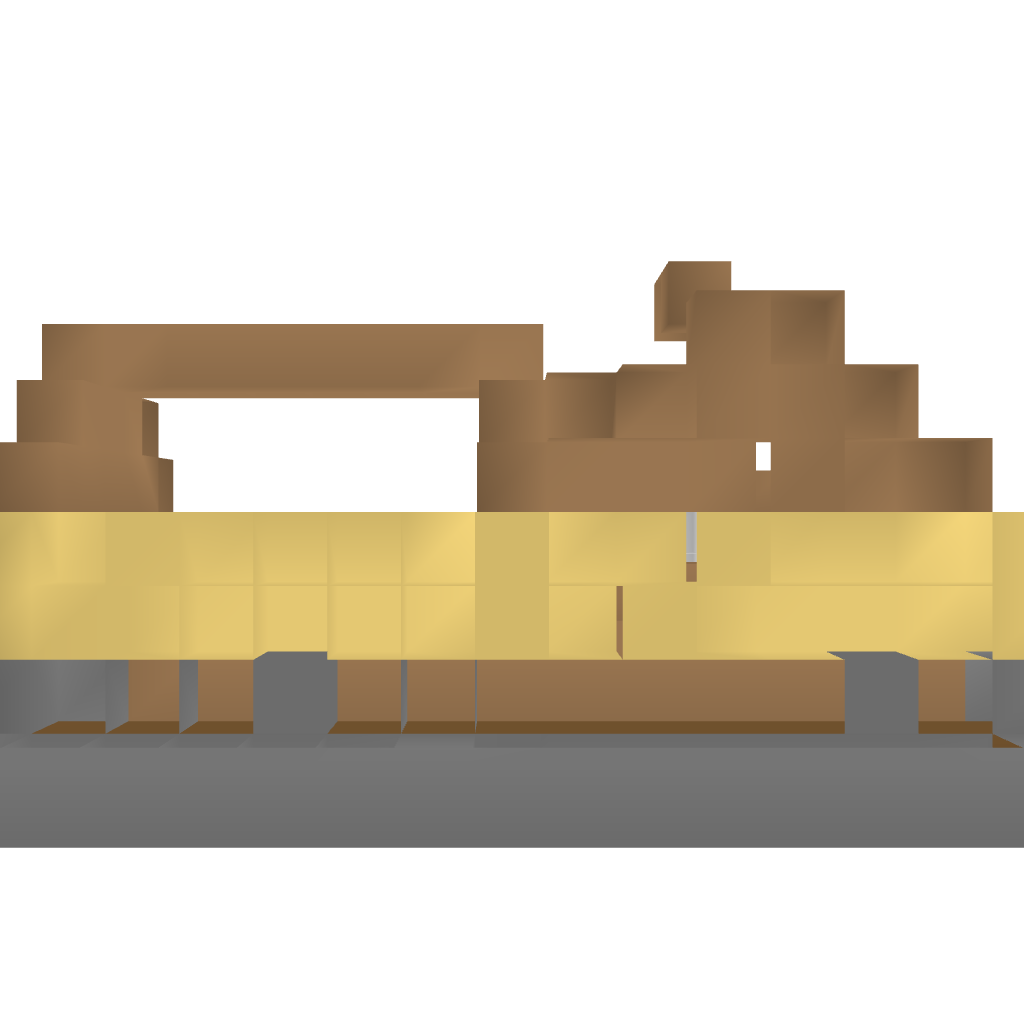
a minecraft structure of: Ultima Online Housing - Large House with Patio bad low quality